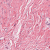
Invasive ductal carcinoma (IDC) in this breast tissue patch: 0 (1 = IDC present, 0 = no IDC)